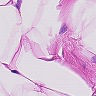
Metastatic tissue present: no